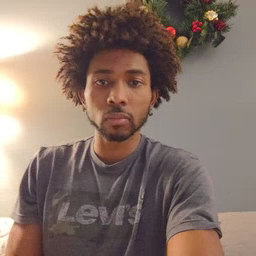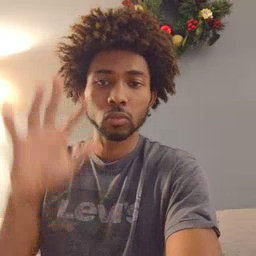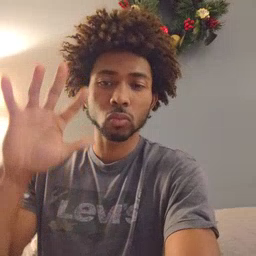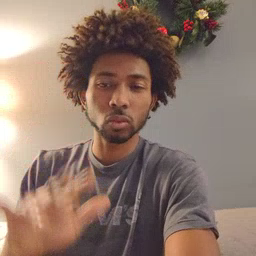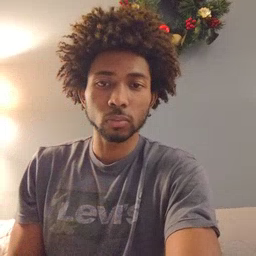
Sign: snow